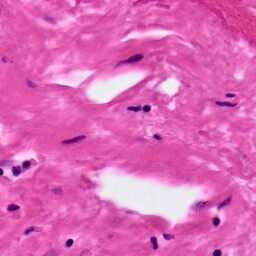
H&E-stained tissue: Ovarian